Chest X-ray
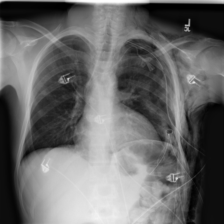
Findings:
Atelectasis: negative
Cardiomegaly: negative
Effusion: negative
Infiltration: negative
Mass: negative
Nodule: negative
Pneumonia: negative
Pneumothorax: positive
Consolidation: negative
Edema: negative
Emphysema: positive
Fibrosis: negative
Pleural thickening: negative
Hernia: negative